Question: I'm very much new to software development. I think layered architecture is a great way to reduce the complexities that arise in the process of object oriented software development and, not to mention, to keep your code organized.
I'm interested to learn about Domain Driven Design approach and I've run into some problems to get myself introduced to it (of course, beginner level ones).
Here it is -
I want to build an application to save person related data in database and display person details in a WPF 'DataGrid' (I know, DDD is definitely not for the apps of such scale, but just to keep things simple for an amateur like me). So, I created a domain class "Person", something like -
'''
public class Person
{
public Person(dataType paramA)
{
this.PropertyA = paramA;
}
private dataType _fieldA;
public dataType PropertyA
{
//encapsulates _fieldA
}
public dataType PropertyX
{
//some code that manipulates private field
}
private dataType MethodPQR(dataType param)
{
//some code
}
}
'''
Now, my understanding of DDD says the architecture (the simplest version of it) should be as follows (please, correct me if I'm wrong) -

Note:
1. I want the DataGrid to be bound to some ObservableCollection, to reflect any kind of changes instantly.
2. It's a WPF application but not necessarily be in MVVM pattern and I deliberately want to use the code behind.
My questions are -
1. What kind of codes belong to the Application Layer?
2. My guess is, I should definitely not bind an ObservableColletion of my domain object (i.e. Person) as the ItmsSource of the DataGrid. What type of object then I should extract from the domain object, and how?
3. To keep a decoupling between Presentation Layer and Domain Layer probably there's a convention like never instantiate domain objects directly in the presentation layer. What are the non-direct approaches then?
4. If the code-behind talks to the Application Layer then should the Application Layer talk to the Data Repository? But what if some kind of domain access is needed which is not data access related (may be not in this app, but it may occur, right?) In that scenario, who's that X guy (sub-layer/module) in Domain Layer that the Application Layer should talk to?
I know my questions are of very much amateur level, but they are questions indeed, raised from problems I'm facing to get a clear picture. So, if anybody has time, any response will be appreciated.
I'm not sure if 'Data Repository' should have a reference of 'Domain Model'.
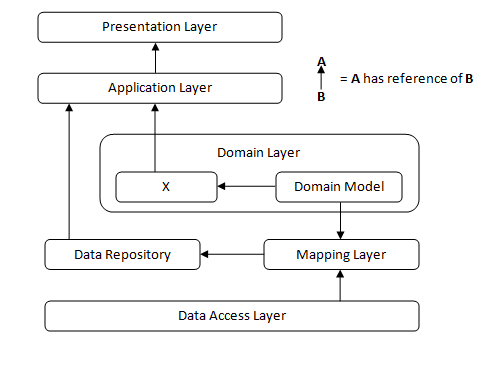
Answer: Speaking in terms of more "classical" DDD, yes domain objects are typically not allowed anywhere outside of the domain. But it is not an absolute rule that domain objects are not used in the presentation layer. For example, Naked Objects represents a school of thought where domain objects are used directly. I myself adhere mostly to a philosophy where domain objects are not used directly, so I am not familiar with all the practices they suggest, I personally would think binding to a domain object directly would be ill-advised, but ... Just keep in mind not everyone views this as a requirement.
If you do not allow domain objects outside of the domain itself, you would typically use DTO or Data Transfer Objects which are simply classes only with properties and such DTO classes do not have domain behaviors. DTOs often mirror the domain model structure exactly but do not have to.
Business logic is supposed to be implemented in the domain model, so much of what is in the application layer is involved with coordinating various services, typically to bring the data to and from the client applications. Many people use some form of SOA or at least web services for this. These call the repositories but also require other components such as assemblers to take the domain objects returned from repository calls and copy the property values into DTOs, which are then serializable and returned to the caller. The caller is often a presenter or controller but if you are not using MVC or MVP the caller would still be in the presentation layer. The reverse trip is more complex - the UI may send back DTOs that represent updates or DTOs that represent new objects to be added. The prime purpose of the application layer is mediating these back and forth activities.
As far as "non-data access" of the domain layer, there are a couple of typical examples. Most people usually refer to the "X" component you may be thinking of as a Domain Service. A Domain service differs from an Application Service by it's proximity to the domain model and the presence of actual business logic.
For example, if an application involves some kind of order placement, there are actually two concerns - order placement and order fulfillment. Application Services mediate the transfer of the data needed to formulate an order placement to the UI and then return the order that the user wishes to place. But that is only mediating data transfer and that is where Application Services end. A Domain Service may then be needed to apply business rules and construct additional domain objects that are needed to actually fulfill that order.
In general, I find that to be a useful concept or metaphor that can be applied to many scenarios - an Application Service facilitates a request of some sort, in terms of the request only. A Domain Service on the other hand facilitates the actual request .
The only other mode of "access" other than data-oriented I have encountered or can readily imagine is process-oriented functionality. This is not encountered in every application but is prevalent in certain fields. For example in healthcare where I work you may want applications that incorporate significant elements of managing both the clinical data as well as the clinical process. I solve this problem by not making that process emphasis a part of my domain model and using different tools for that instead.
OOP techniques are not well suited for an actual process itself, they are useful for providing data to and capturing data from a process. Object-oriented is after all also primarily noun-oriented. For real-time process management you need "verb oriented programming" more than "noun oriented programming". Workflow tools are "verb oriented" tools that can be complementary to Domain-driven models for applications that are both data-intensive and process-intensive. I do a lot of work that involves both C# DDD models and Workflow Foundation models, but again this is only needed for certain types of applications. Many typical business apps only require domain models and services.
EDIT
As far as repository use goes, the diagram is correct. Typically the application layer always goes through a repository for domain objects. First of all, you have to be able to bring data to the application, and most applications also need some level of query ability.
The domain layer OTOH usually does interact with repositories. Typically you want the domain model to be self-contained and decoupled from any specific technology, i.e it should represent "pure domain knowledge". Persistence is inherently tightly coupled to some sort of specific technology, so in general, people strive to make their domain models free of any persistence implementation. You have repositories but you typically do not want to call repository methods in the domain model.
Within the domain model itself, objects are obtained either as new objects (which may be instantiated directly or through a factory) or else reached by traversing associations. Sometimes when creating a new object it is impractical to pass everything needed into a constructor, so this is one case where you might need some sort of data access within the domain model itself. Usually what people do is pass in a data service via an interface so that the domain model may be provided with data access but remains decoupled from the data layer implementation. But for the most part, domain objects act and interact with other domain objects that are already instantiated.